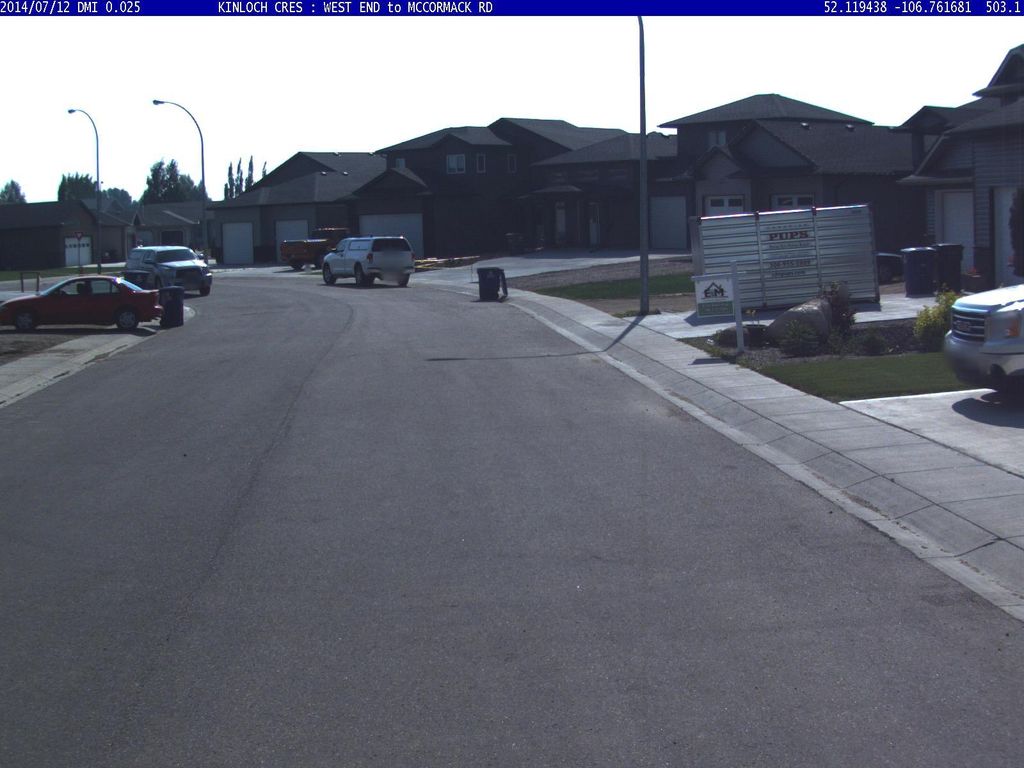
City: saskatoon